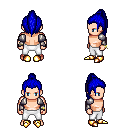
a pixel art fantasy rpg character, male body template, human, light skin, steel arm armor, white pants, blue long topknot hairstyle, bracelets, gold boots, four views (front, back, left, right), 2x2 character sprite sheet, small pixel art, hard edges, no anti-aliasing